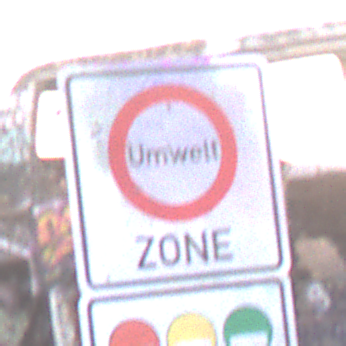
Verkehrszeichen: BeginnUmweltzone
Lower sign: FreistellungVomVerkehrsverbot1
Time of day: SunriseSunset
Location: Outdoor (Suburban)
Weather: PartlyCloudy
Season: NotSpecified
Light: Natural